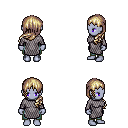
a pixel art fantasy rpg character, female body template, dark elf, purple skin, chain mail, teal pants, white blonde left-swept hairstyle, four views (front, back, left, right), 2x2 character sprite sheet, small pixel art, hard edges, no anti-aliasing